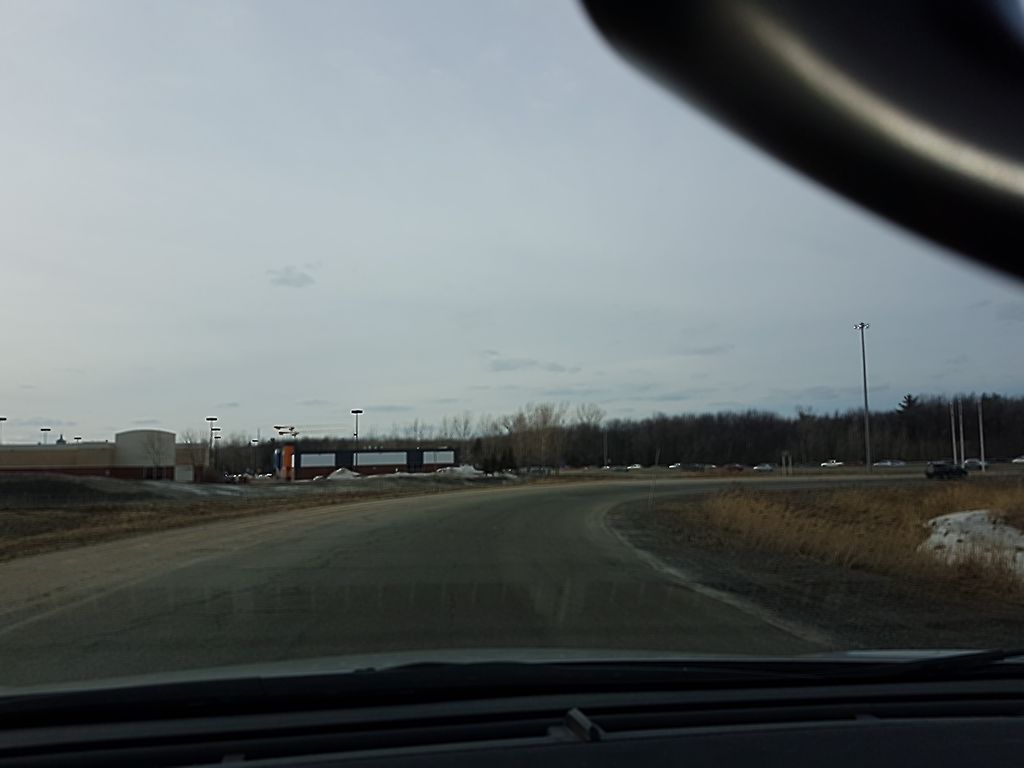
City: quebec_city